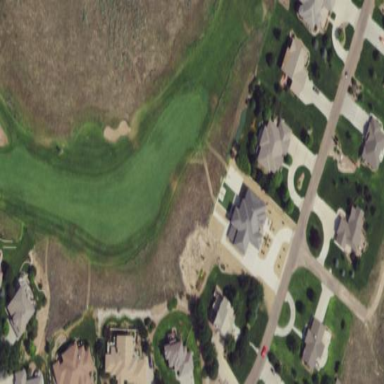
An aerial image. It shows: Golf fairway in the image.